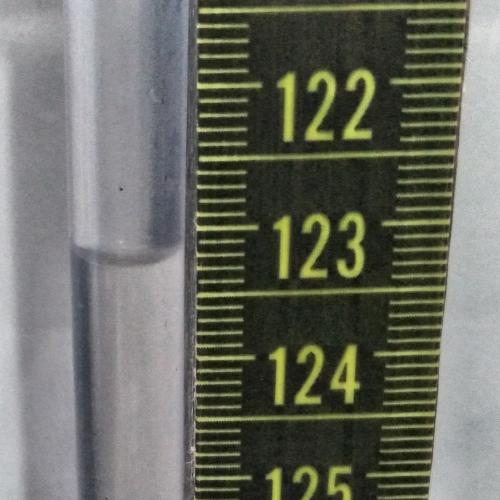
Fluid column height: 123.2 cm